Question: I have a PDF that customers can fill out. When they press the "Submit" button, I want to automatically send an email with the completed PDF attached. This should happen server-side with no further interaction from the customer.
Currently I have the PDF set to post the data to the server as html form data. My PHP script then processes this data and sends a plain text email with the data. The people receiving the email would prefer to have a copy of the actual PDF, not just plain text.
So, in Adobe Acrobat 9 Pro, I set the Submit button to submit as "PDF The complete document" (as seen below).

The problem is, I don't know what to do in PHP to handle this. I assumed it would upload to the server as part of the '$_FILES' array, but 'print_r($_FILES)' shows an empty array, and the 'count' of both '$_FILES' and '$_POST' is '0'.
So my question is, what's happening to the uploaded pdf? and is there anything I can do with PHP to turn that pdf into an email attachment? I don't think I'm running into issues with the file size; the 'post_max_size' is 2MB, and the PDF is only about ~725kb.
---
I actually ended up sending the FDF data to the server instead of the whole PDF. This meant I had to write a whole bunch of gibberish into my PHP to handle the FDF, but all-in-all it's a smaller upload and it meets the customer's requirements. If you really need to upload the whole PDF, <URL> should be correct -- you should be able to find the uploaded pdf in '$GLOBALS['HTTP_RAW_POST_DATA']'.
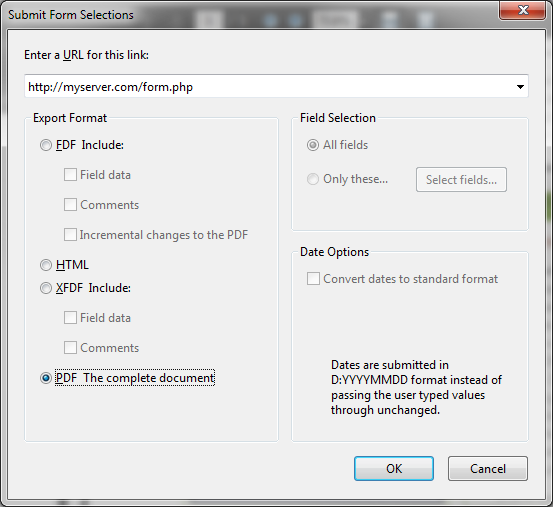
Answer: You can pull the raw PDF data from You can output this to a file and open it as you would any PDF.